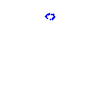
Particle: kaon